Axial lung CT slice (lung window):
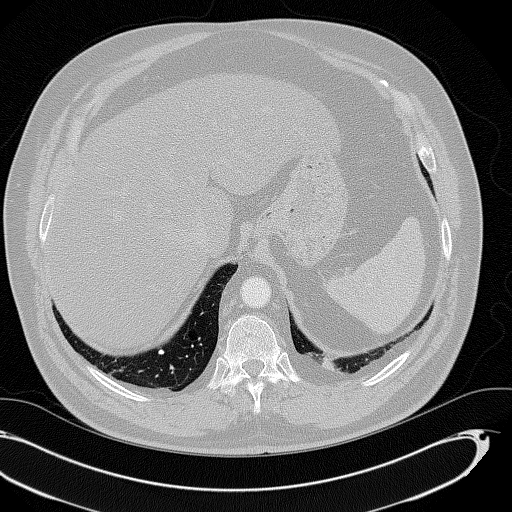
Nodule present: yes
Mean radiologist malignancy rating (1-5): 1